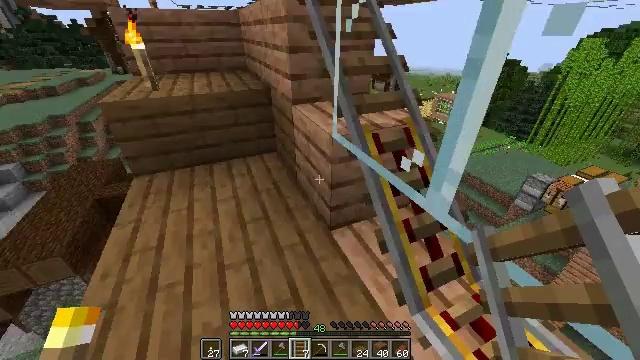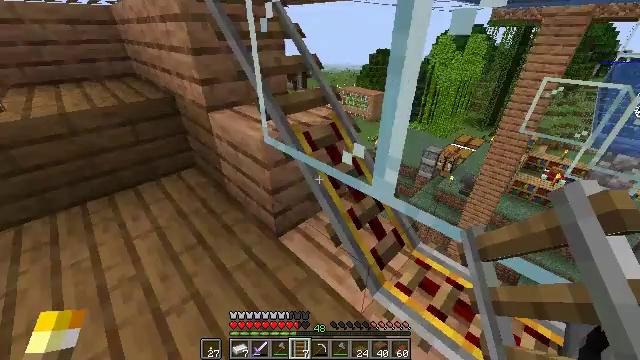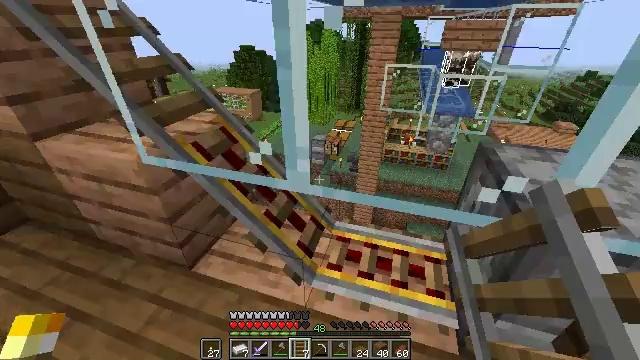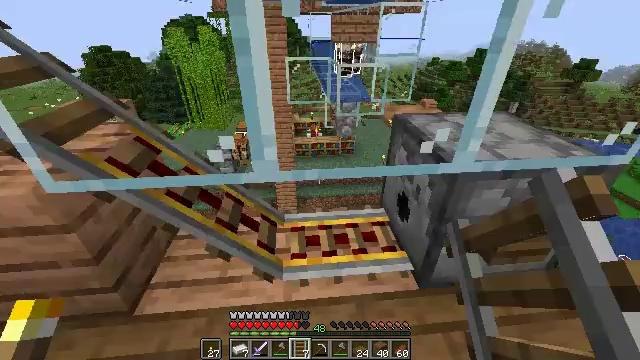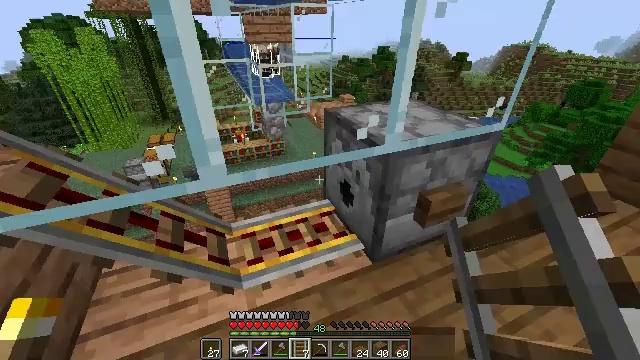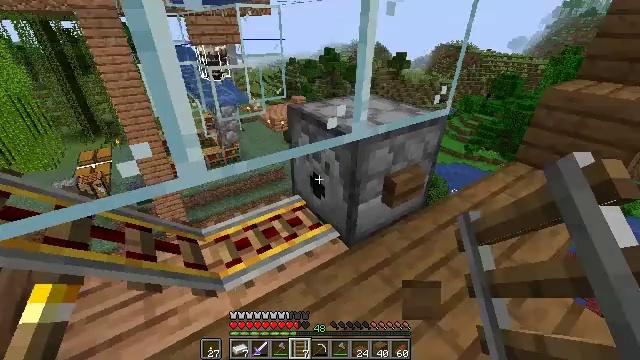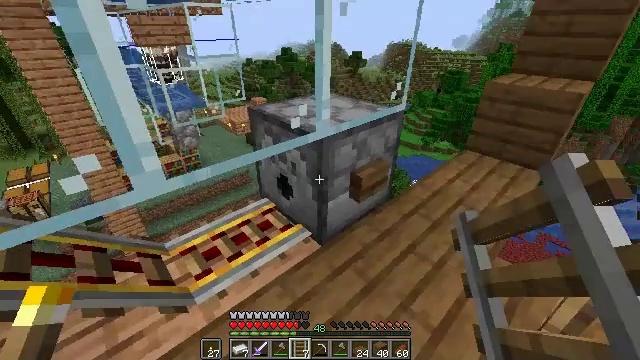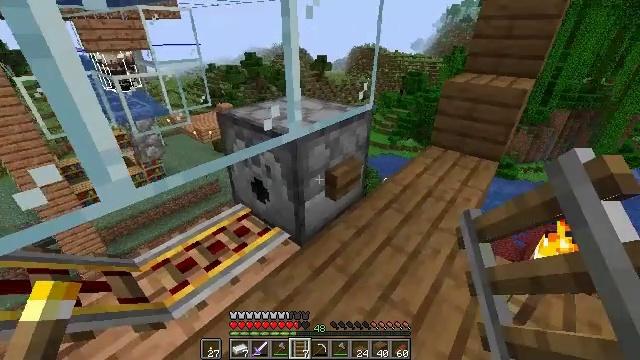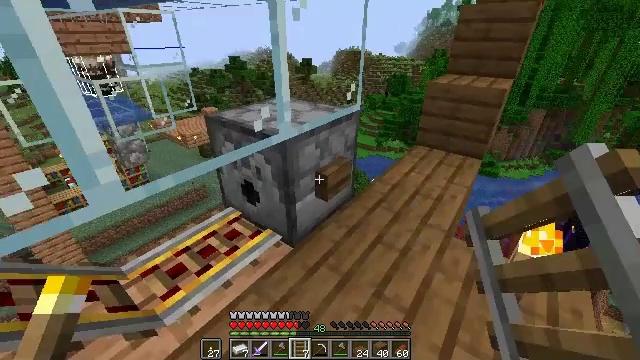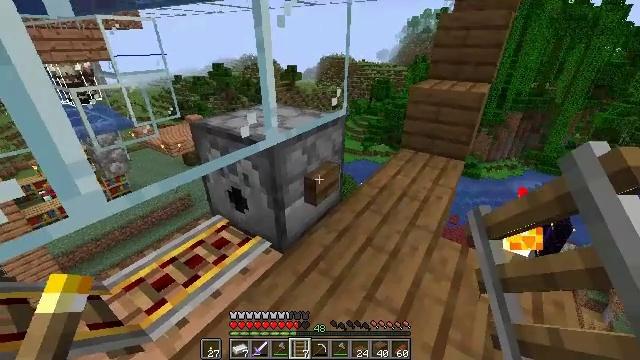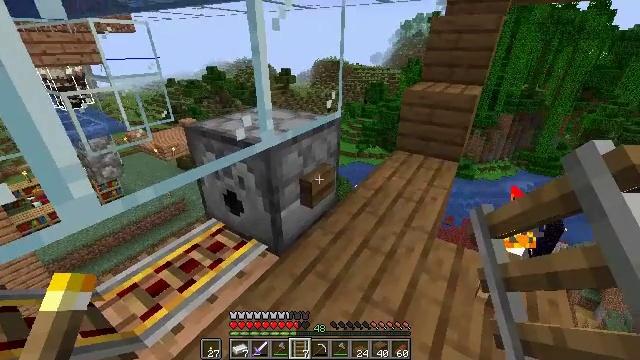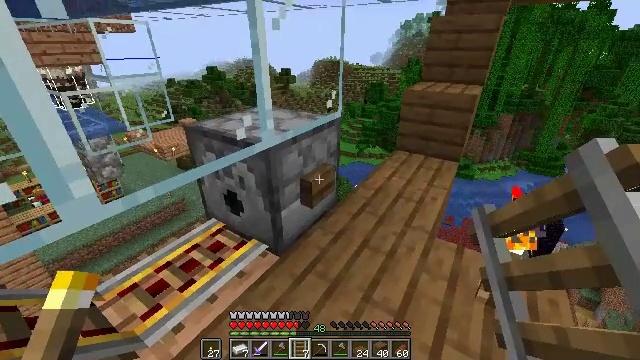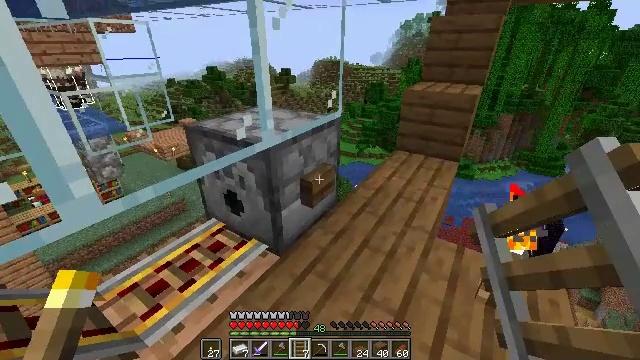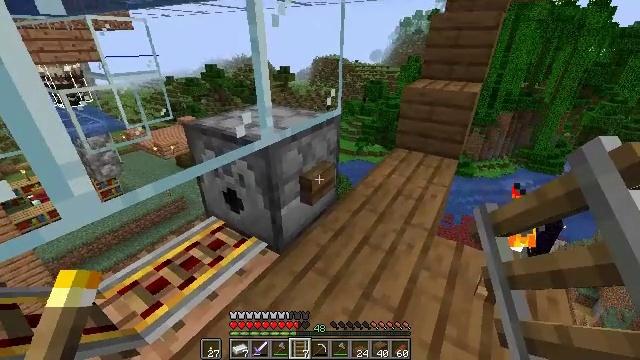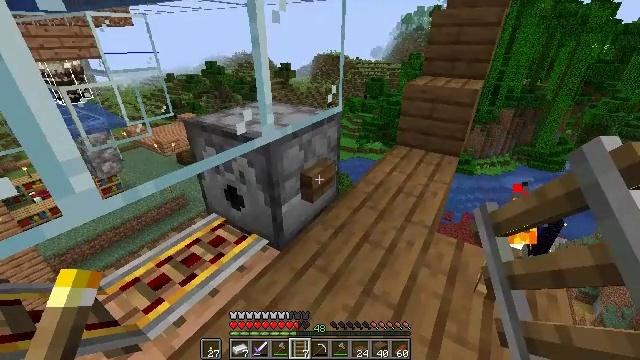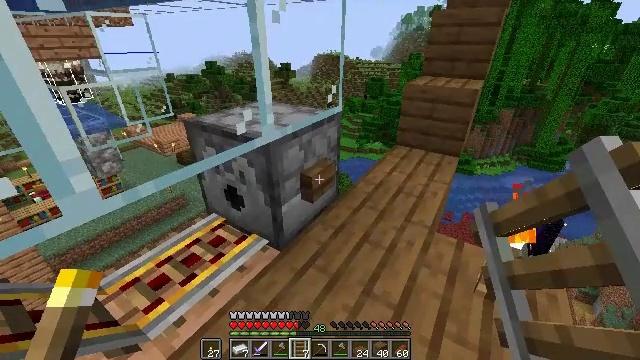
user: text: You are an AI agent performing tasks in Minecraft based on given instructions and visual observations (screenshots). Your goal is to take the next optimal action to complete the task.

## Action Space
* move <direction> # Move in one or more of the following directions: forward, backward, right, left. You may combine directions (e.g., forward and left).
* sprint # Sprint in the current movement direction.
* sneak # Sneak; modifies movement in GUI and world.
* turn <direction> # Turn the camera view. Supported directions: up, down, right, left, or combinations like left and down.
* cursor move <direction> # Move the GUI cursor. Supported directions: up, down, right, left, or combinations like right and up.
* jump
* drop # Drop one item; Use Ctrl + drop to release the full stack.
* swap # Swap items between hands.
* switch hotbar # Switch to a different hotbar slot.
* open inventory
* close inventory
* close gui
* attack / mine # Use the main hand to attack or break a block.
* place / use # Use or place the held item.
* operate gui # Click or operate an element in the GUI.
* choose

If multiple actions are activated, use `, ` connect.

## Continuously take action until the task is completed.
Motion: motion action
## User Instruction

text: Collect the spruce slab.
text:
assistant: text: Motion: move left, turn right
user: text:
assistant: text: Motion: move left, turn right
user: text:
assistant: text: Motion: move left, turn right
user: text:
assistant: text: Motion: turn right
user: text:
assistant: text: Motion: turn right
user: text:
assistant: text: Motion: turn right
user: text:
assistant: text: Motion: turn right
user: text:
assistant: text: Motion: turn right
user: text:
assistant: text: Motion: turn right and up
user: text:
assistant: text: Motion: turn right
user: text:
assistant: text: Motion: no_op
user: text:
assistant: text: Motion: no_op
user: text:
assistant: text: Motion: no_op
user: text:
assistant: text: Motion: no_op
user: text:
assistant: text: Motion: no_op
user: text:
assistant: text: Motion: use / place
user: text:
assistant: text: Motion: use / place
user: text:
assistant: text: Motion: use / place
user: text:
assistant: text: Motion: no_op
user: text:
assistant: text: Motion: no_op
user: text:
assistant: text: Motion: no_op
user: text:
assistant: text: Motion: no_op
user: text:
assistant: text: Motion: no_op
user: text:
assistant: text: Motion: no_op
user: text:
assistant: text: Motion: no_op
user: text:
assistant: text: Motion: no_op
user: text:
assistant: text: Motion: no_op
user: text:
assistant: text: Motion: no_op
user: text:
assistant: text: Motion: no_op
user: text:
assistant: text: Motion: no_op